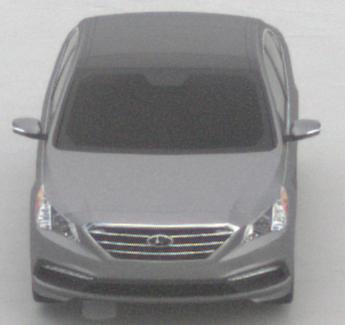
Make: Hyundai
Model: Sonata
Detailed model: Gen. 7
Model produced from: 2015
Model produced until: 2017
Doors: 4
Color: gray
Road condition: dry road
Daytime: midday
Contrast: low contrast